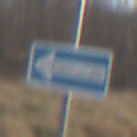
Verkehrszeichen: EinbahnstrasseLinksweisend
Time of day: MorningAfternoon
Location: Outdoor (Nature)
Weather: PartlyCloudy
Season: NotSpecified
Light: Natural